Aerial crown-view tile of a tropical tree (Barro Colorado Island, Panama), acquired 20240918:
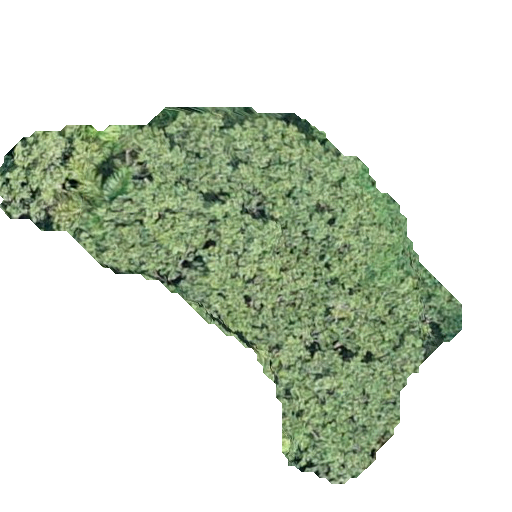
Species: Apeiba membranacea
GBIF accepted scientific name: Apeiba membranacea
Crown area: 136.501 m²